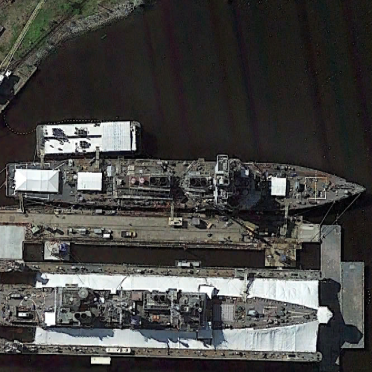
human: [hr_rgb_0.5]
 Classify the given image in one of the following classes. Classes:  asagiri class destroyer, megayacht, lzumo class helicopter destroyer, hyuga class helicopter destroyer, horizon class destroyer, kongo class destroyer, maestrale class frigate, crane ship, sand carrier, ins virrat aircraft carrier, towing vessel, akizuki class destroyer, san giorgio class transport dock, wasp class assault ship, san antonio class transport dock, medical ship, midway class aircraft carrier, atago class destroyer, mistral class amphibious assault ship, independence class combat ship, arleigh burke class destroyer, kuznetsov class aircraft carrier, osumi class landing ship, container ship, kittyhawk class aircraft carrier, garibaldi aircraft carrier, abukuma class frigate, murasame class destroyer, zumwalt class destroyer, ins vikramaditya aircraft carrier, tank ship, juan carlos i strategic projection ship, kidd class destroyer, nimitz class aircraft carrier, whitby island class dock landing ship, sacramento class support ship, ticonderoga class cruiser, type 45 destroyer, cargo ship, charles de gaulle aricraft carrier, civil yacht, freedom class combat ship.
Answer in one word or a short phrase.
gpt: Arleigh Burke class destroyer